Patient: sex F, age 47
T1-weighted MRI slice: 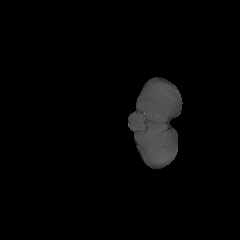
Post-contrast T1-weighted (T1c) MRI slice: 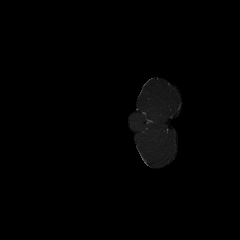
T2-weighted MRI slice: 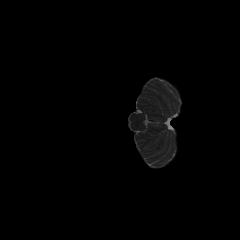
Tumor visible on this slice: no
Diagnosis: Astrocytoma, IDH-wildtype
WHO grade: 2